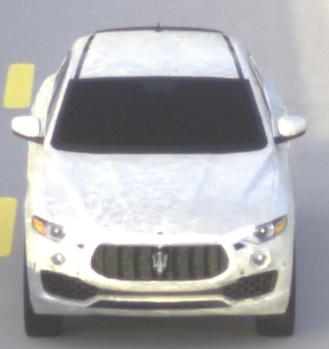
Make: Maserati
Model: Levante GT Hybrid
Detailed model: Levante
Model produced from: 2021/07
Model produced until: 2022/10
Doors: 4
Color: white
Road condition: dry road
Daytime: morning or afternoon
Contrast: medium contrast